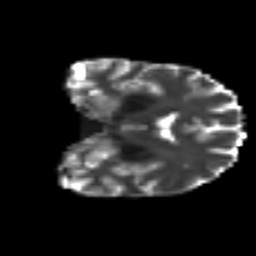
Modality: T2w
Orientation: coronal
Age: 43
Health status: ill
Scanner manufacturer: philips
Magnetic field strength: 3 T
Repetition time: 9 s
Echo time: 0.127 s